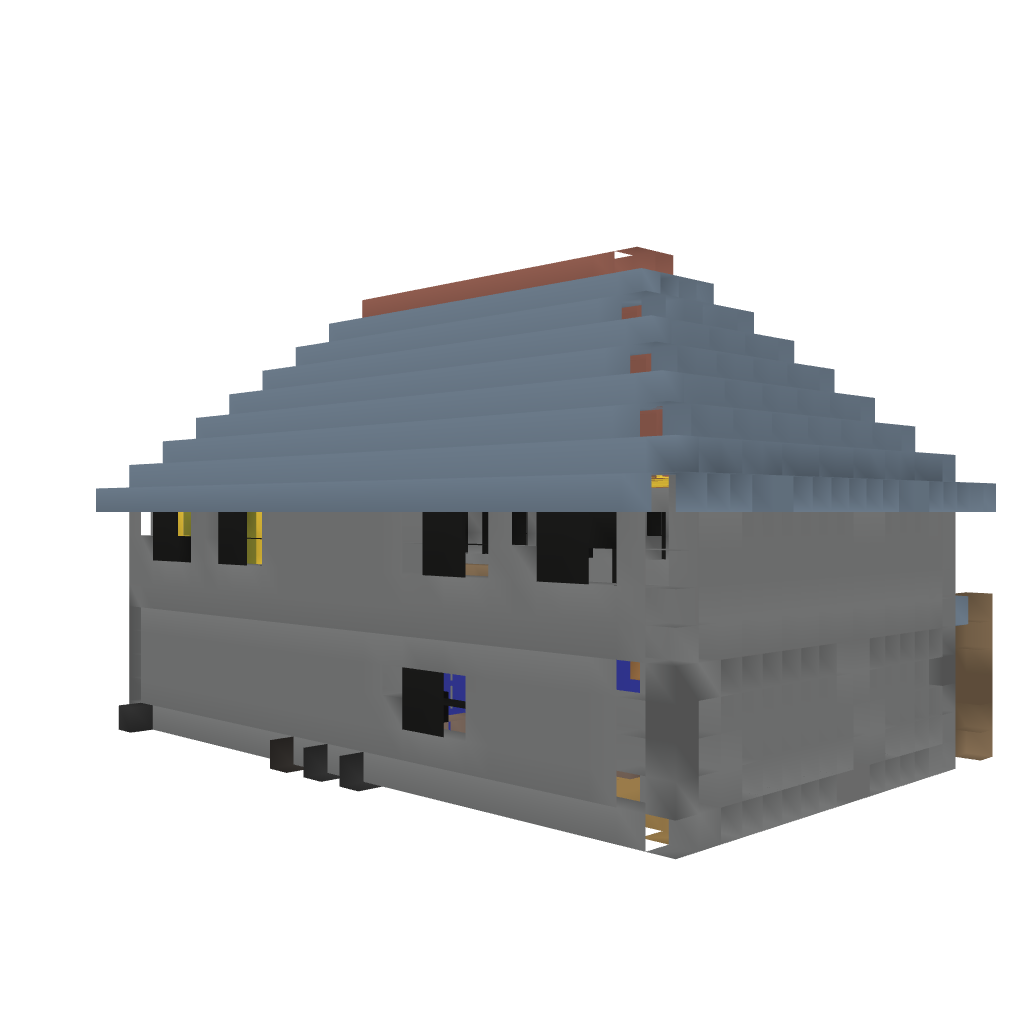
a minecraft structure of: Hotel